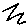
Label: zigzag